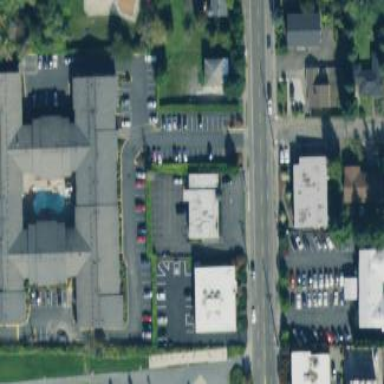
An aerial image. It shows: Commercial area.